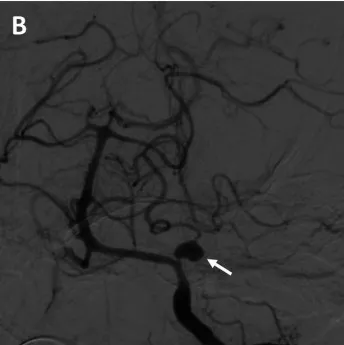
Patient #7. AP angiogram of the left vertebral artery (arrow highlighting aneurysm)]. She underwent a V3 to PICA bypass using a DLCFA interposition graft, followed by internal PICA aneurysm embolization. She had no strokes and an uneventful recovery. On 4-month follow was performing all activities of daily living independently.
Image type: radiology (ct)